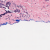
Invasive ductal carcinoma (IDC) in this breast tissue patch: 0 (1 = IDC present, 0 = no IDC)